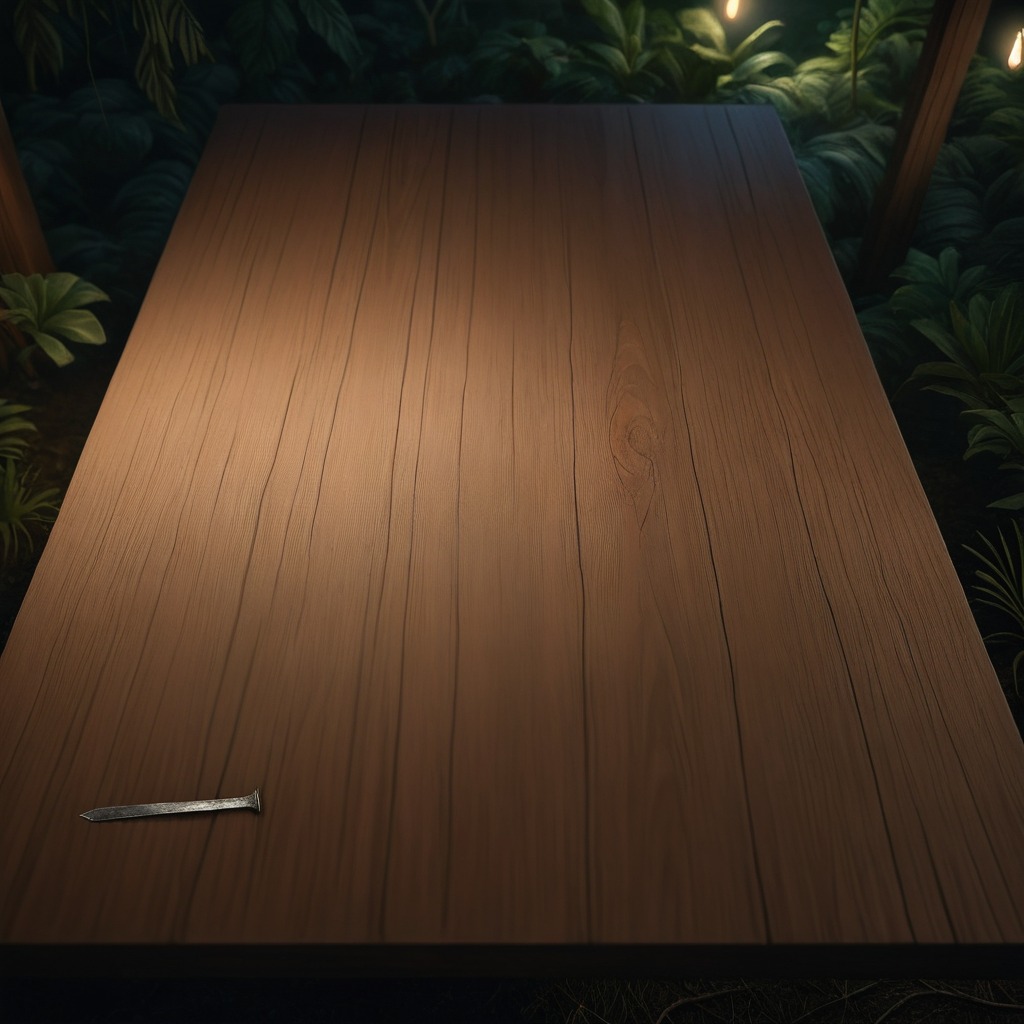
An iron nail is lying on the wooden table.